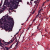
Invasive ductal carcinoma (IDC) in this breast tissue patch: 0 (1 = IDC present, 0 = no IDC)